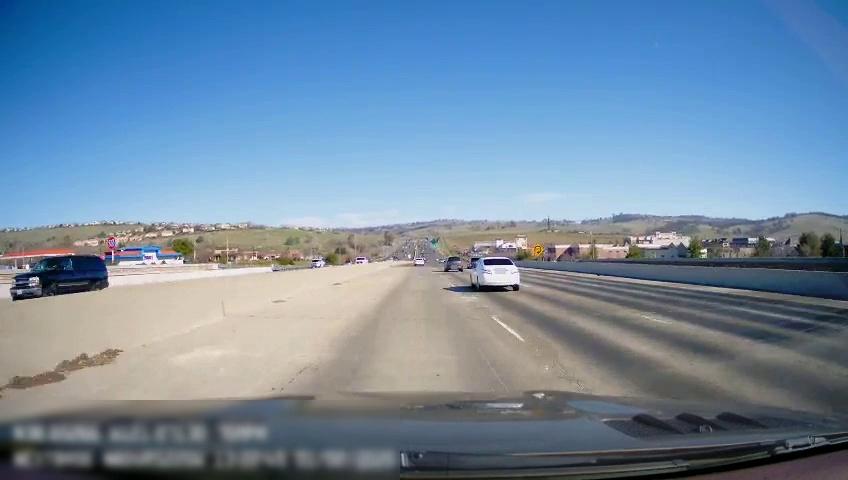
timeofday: Day
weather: Sunny
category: Drivable Space
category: Drivable Space
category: Vehicles | SUV
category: Vehicles | Truck
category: Vehicles | Truck
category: Vehicles | Car
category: Vehicles | Car
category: Vehicles | Car
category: Vehicles | SUV
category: Lanes | Current Lane
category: Lanes | Alternate Lane
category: Traffic | Signs